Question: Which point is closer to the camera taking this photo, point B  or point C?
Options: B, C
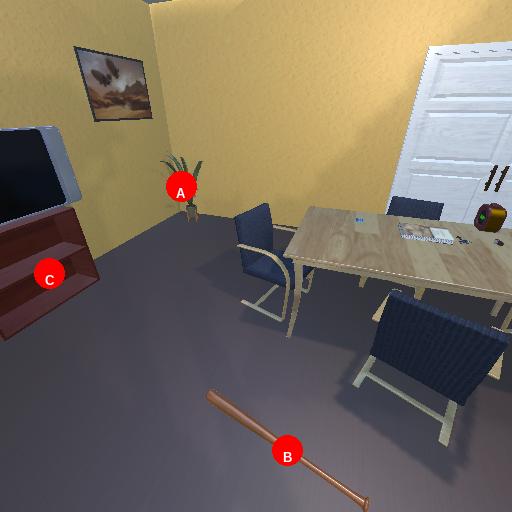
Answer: B